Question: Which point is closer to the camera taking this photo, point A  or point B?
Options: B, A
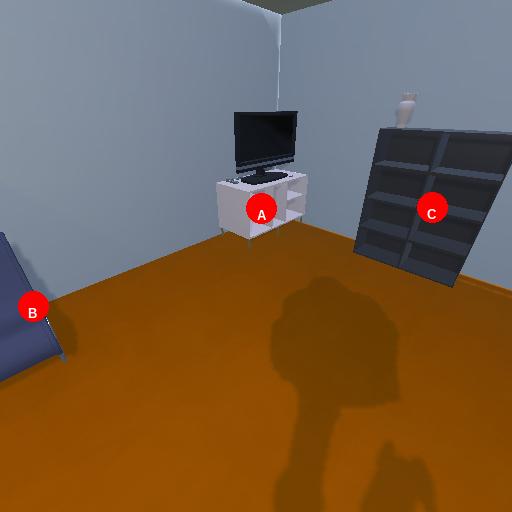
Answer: B